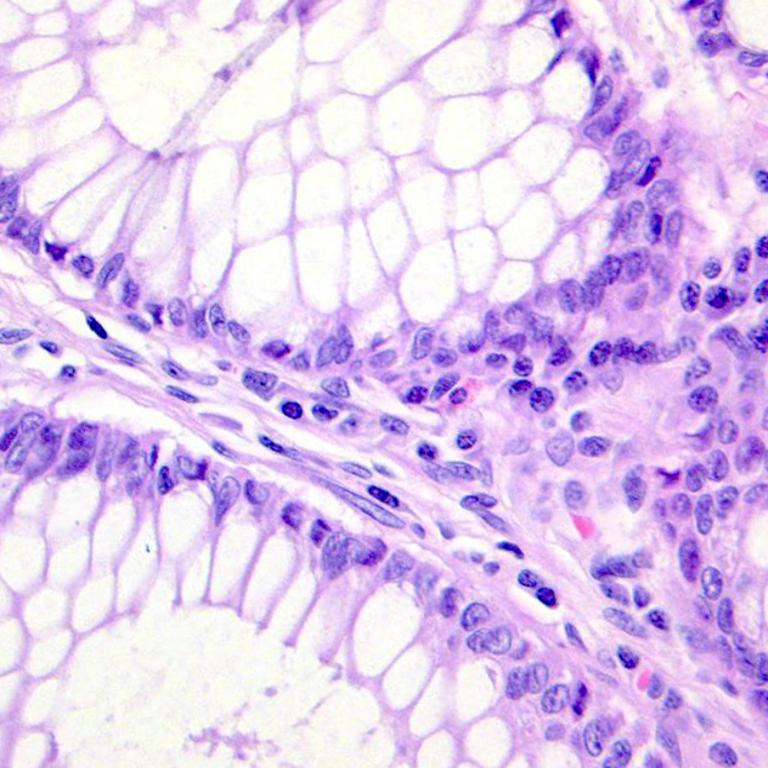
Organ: colon
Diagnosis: benign